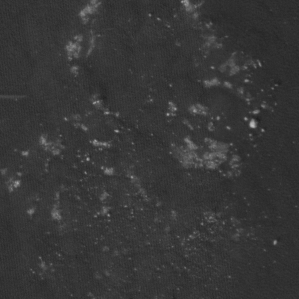
Label: non_frost